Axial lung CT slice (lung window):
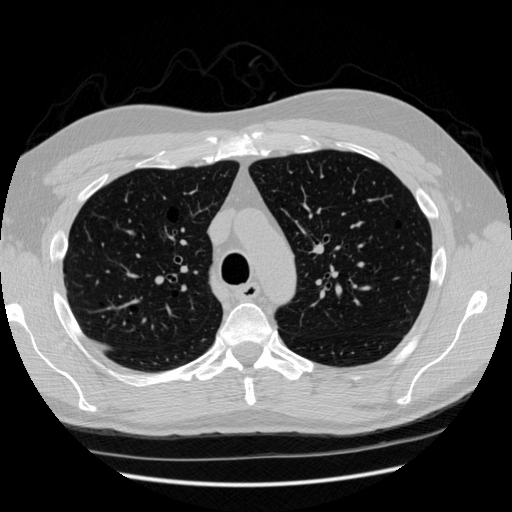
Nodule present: no